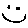
Label: smiley face